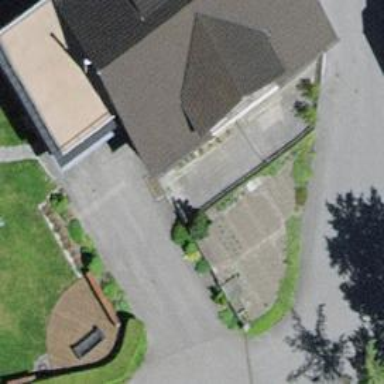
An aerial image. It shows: Garden area designated for leisure land.